Question: My aim is to place 3 images in one row with the same distance from each other, as it is shown in the picture below (assuming the 2 arrows have the same length).

By now my solution is a very ugly one, which breaks, if the window size is too small:
'''
<h1>
<div style="width:105px; height:30px; float:left; margin-top:25px;">
<img src="image1.png"/>
</div>
<div style="width:190px; height:30px; float:left; margin-top:25px; margin-left:30%; margin-right:30%;">
<img src="image2.png"/>
</div>
<div style="width:102px; height:30px; float:right; margin-top:25px;">
<img src="image3.png"/>
</div>
<div style="clear: both;">
</div>
</h1>
'''
I would really prefer a "clean" solution, but my HTML knowledge about positioning is too limited so far.
Any help would be appreciated.
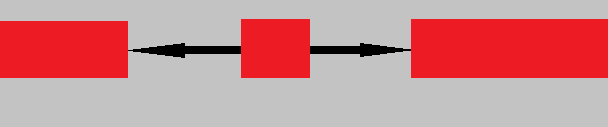
Answer: <URL>:
'''
<div class="outer">
<img src="http://placehold.it/50x100" />
<img src="http://placehold.it/150x100" />
<img src="http://placehold.it/50x100" />
<span class="fix"></span>
</div>
'''
'''
.outer {
text-align: justify;
}
.outer img {
display: inline-block;
vertical-align: center;
}
.outer .fix {
width: 100%;
height: 0;
display: inline-block;
}
'''
---
In most browsers, <URL>:
'''
.outer::after {
width: 100%;
height: 0;
display: inline-block;
content: "";
}
'''